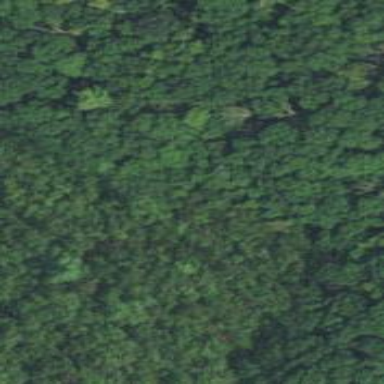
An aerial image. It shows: Mixed leaf woodland.